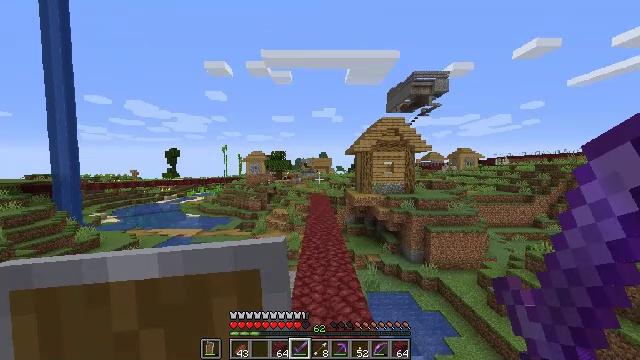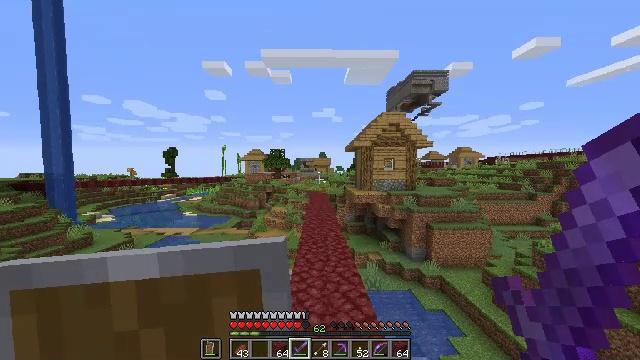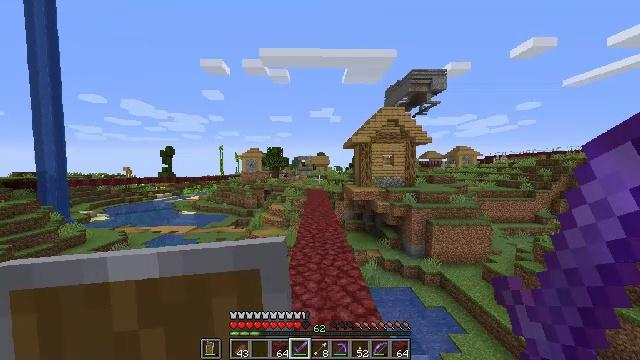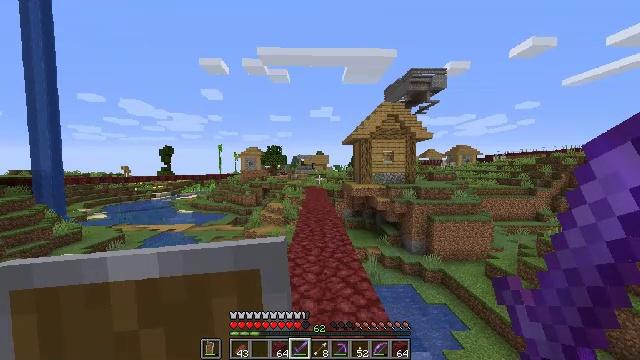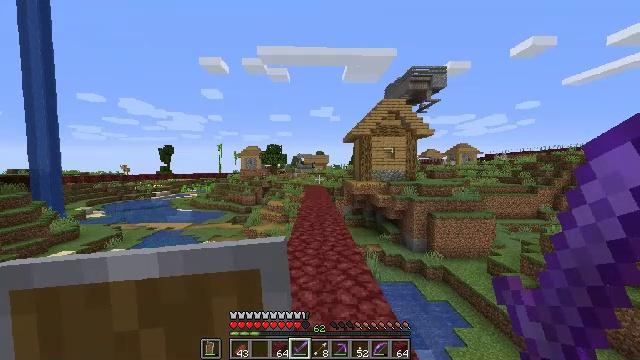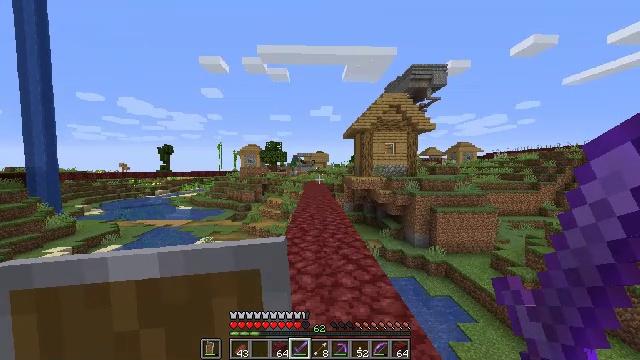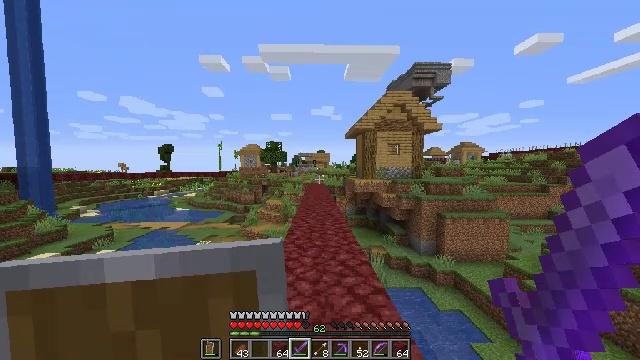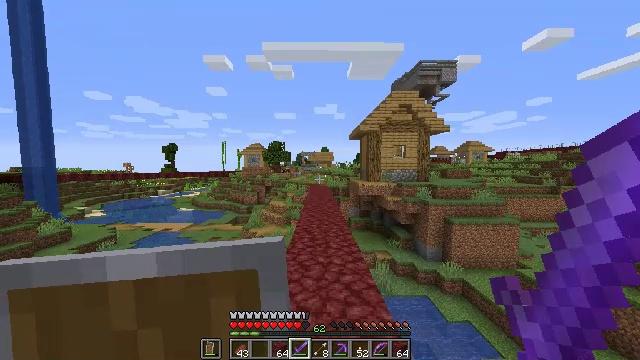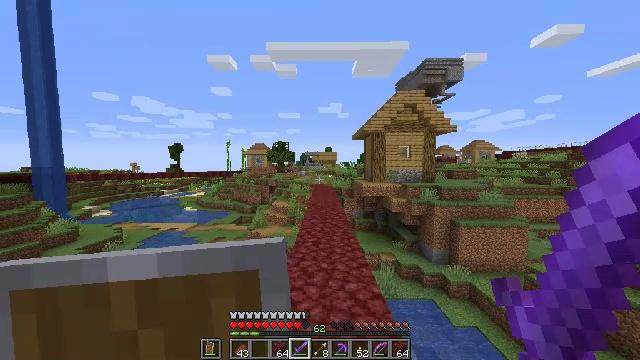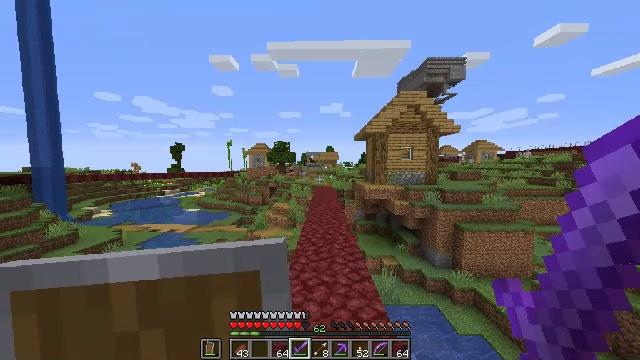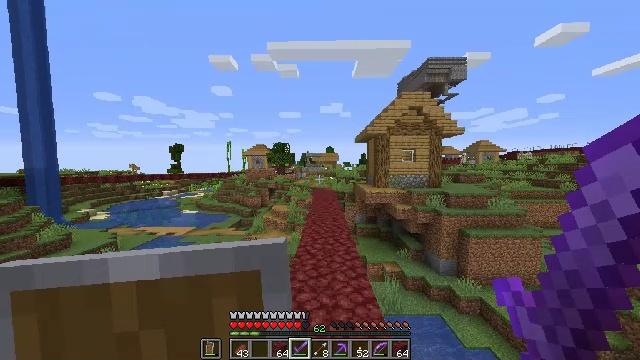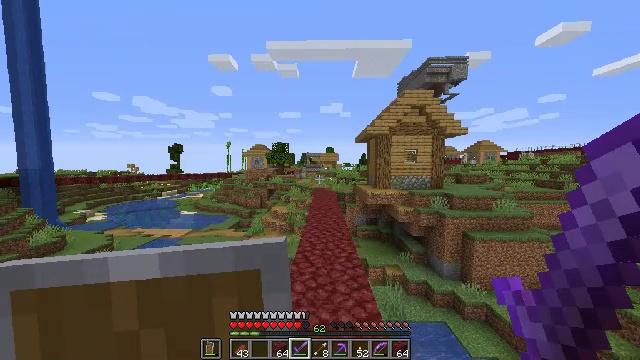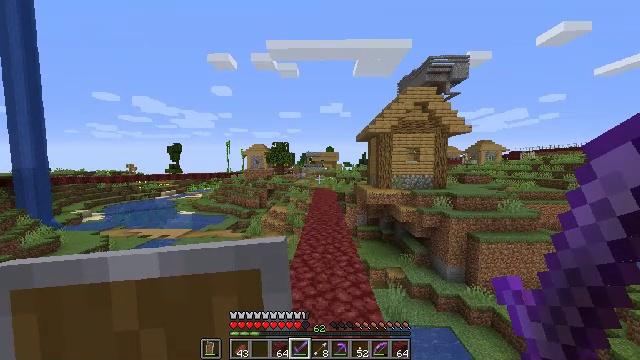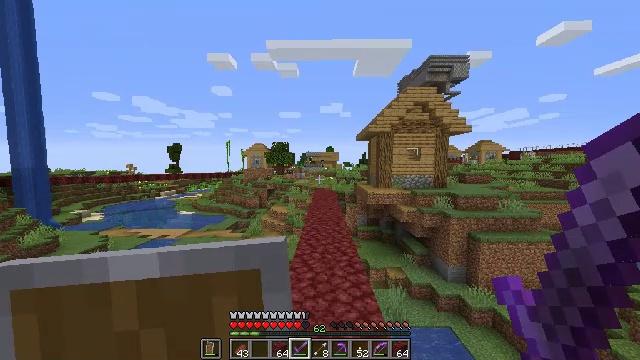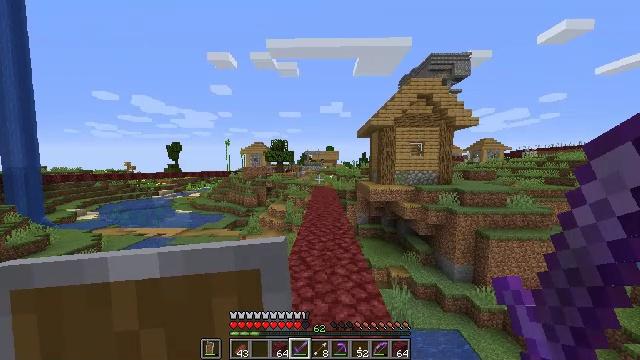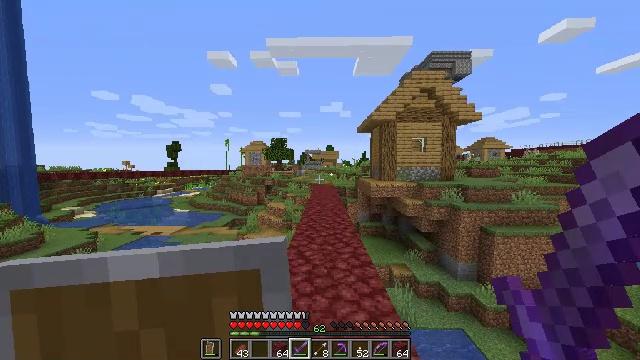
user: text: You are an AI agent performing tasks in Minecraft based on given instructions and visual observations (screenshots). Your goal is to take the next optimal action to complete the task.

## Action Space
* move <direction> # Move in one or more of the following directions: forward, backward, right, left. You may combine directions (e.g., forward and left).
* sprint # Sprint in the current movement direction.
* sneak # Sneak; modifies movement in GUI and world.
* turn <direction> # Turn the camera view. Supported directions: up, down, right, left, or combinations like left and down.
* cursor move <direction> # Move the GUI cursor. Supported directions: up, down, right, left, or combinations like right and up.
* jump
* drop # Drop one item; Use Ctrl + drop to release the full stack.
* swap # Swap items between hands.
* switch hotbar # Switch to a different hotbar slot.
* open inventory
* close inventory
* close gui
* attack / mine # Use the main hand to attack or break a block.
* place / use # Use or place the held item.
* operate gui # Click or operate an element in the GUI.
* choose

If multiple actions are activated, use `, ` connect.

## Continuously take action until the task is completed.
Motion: motion action
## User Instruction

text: Use a pickaxe to gather the ender chest.
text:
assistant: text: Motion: move forward, jump
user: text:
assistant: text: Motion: move forward, jump
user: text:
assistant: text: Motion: move forward, jump
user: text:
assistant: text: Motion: move forward, jump
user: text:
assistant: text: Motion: move forward, jump
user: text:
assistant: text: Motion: move forward, jump
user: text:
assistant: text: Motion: move forward, jump
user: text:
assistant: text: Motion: move forward, turn left, jump
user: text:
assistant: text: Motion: move forward, jump
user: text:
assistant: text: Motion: move forward, jump
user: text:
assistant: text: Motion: move forward, jump
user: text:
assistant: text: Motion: move forward, jump
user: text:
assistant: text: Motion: move forward, jump
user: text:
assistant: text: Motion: move forward, jump
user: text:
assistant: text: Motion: move forward, jump
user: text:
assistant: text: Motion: move forward, jump
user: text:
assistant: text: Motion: move forward, jump
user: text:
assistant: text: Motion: move forward, jump
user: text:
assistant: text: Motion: move forward, jump
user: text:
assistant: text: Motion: move forward, jump
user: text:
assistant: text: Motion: move forward, jump
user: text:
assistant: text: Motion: move forward, jump
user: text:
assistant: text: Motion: move forward, jump
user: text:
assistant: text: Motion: move forward, jump
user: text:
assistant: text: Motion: move forward, jump
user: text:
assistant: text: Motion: move forward, jump
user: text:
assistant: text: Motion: move forward, jump
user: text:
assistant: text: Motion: move forward, jump
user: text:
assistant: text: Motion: move forward, jump
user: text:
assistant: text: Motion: move forward, jump